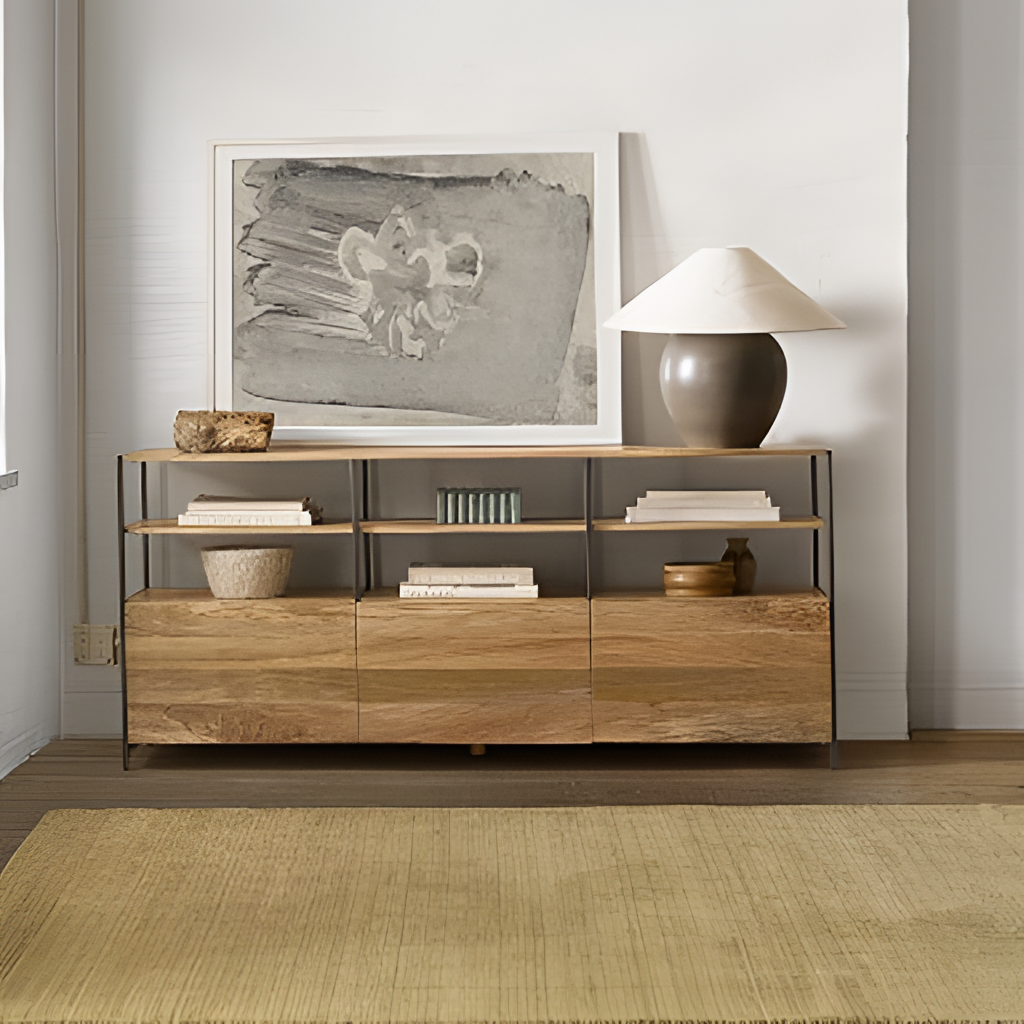
metal console table, living room, brown wood flooring, with plank pattern, paint wallpaper, with solid pattern, minimalist